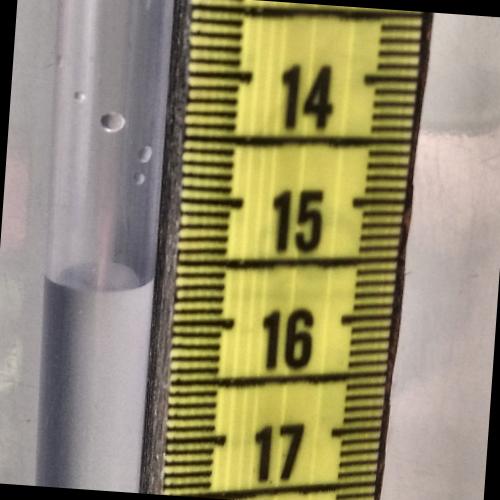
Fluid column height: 15.7 cm